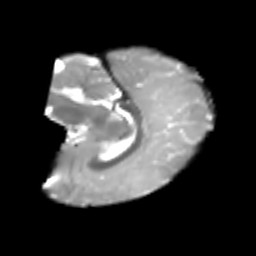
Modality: T2w
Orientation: sagittal
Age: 5
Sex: female
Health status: healthy